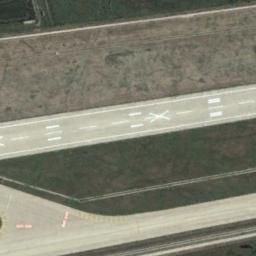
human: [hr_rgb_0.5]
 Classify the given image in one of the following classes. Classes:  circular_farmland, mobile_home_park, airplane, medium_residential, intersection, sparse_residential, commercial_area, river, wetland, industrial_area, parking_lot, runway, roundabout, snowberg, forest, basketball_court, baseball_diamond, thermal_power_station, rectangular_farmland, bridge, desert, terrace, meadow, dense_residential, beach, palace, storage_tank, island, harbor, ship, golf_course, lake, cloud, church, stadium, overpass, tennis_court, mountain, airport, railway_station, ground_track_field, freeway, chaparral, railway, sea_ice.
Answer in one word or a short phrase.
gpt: runway